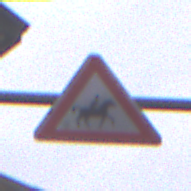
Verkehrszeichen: ReiterLinks
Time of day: Midday
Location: Outdoor (Urban)
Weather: Overcast
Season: NotSpecified
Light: Natural